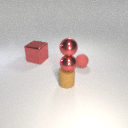
small brown rubber cylinder in front of small red rubber sphere